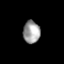
Tissue: lung
Cell type: Epithelial cells
Senescence score: 0.2167
Nuclear area (px): 376
Mean DAPI intensity: 157.04